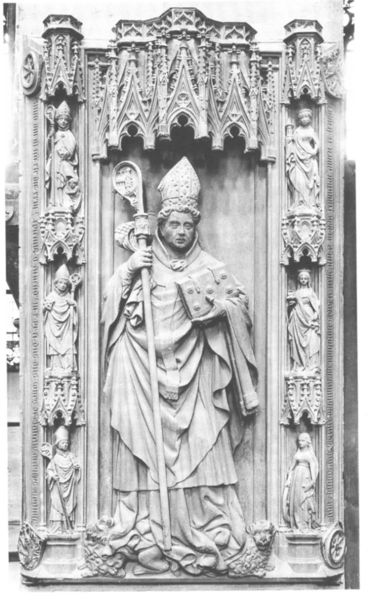
Titel: Grabmal des Erzbischofs Johann II. von Nassau
Standort: Mainz, Dom (St. Martin) (EU - D - RP)
Schlagwörter: mann, schatten, umhang, weiß, frauen, frau, grau, licht, marmor, männer, schwarz, säulen, tier, tiere, mütze, bibel, falten, stein, geistlicher, gewand, haare, gotik, skulptur, statue, relief, stab, figuren, bischof, ornamente, foto, fotografie, bögen, schaf, buch, kirch, dom, jungfrau, löwenkopf, kathedrale, wappen, löwen, gotisch, baldachin, bischöfe, mitra, tiara, heilige, maria, madonna, verzierungen, fotografi, ornat, masswerk, nischen, evangelium, krummstab, päpste, bischofstab, kathedral, gstein, bischofhut, kasule, holhz